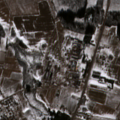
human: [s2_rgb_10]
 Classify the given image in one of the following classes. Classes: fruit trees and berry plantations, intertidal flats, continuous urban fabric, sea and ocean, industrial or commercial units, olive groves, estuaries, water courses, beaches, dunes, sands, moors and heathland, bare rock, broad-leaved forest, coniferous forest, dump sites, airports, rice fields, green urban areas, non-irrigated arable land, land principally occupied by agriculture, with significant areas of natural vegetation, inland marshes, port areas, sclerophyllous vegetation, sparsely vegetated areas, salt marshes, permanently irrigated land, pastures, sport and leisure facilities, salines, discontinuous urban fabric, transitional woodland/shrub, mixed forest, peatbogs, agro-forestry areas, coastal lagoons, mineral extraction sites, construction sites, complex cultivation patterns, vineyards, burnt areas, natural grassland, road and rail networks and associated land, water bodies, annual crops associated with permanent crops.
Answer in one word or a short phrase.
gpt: discontinuous urban fabric, non-irrigated arable land, complex cultivation patterns, broad-leaved forest, transitional woodland/shrub